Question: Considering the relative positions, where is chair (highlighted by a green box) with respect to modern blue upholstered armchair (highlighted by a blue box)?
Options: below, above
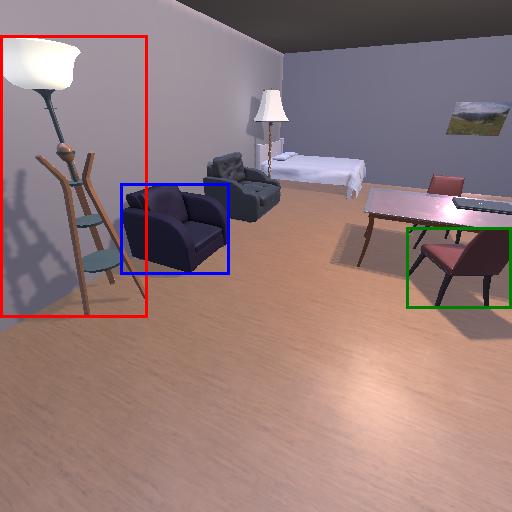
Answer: below